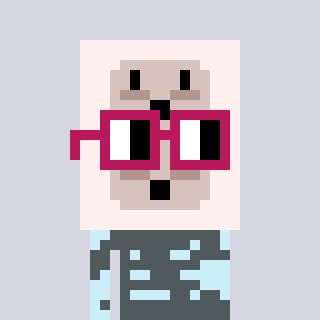
a pixel art character with square dark red glasses, a outlet-shaped head and a cold-colored body on a cool background